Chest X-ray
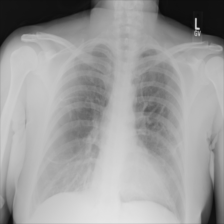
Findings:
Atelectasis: negative
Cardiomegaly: negative
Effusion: negative
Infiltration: negative
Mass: negative
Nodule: negative
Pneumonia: negative
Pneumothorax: negative
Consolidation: negative
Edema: negative
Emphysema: negative
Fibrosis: negative
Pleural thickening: negative
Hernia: negative